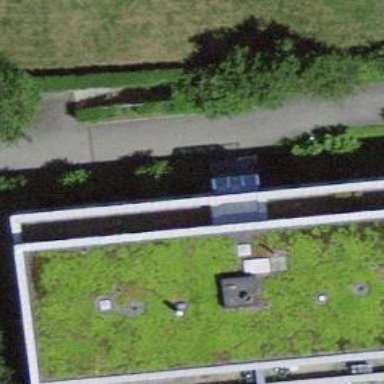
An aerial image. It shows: Apartment building with flat roof.